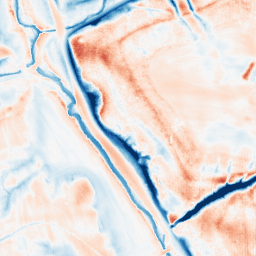
Category: trend_removal
Decomposition family: local_polynomial
Decomposition parameters: window_size: 31
degree: 2
Upsampling method: fft_zeropad
Upsampling parameters: scale: 4
Upsampling scale: 4